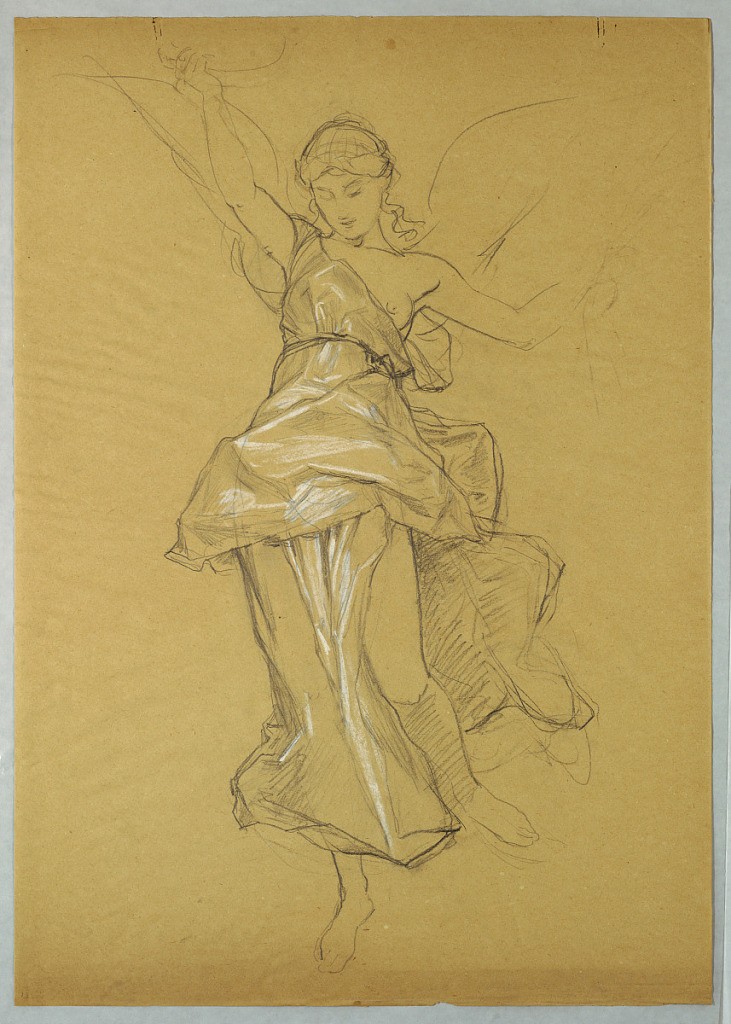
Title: Study of a Female Figure (Victory)
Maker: Raimundo de Madrazo, Spanish, 1841–1920
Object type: Drawing
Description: Study of Victory crowning Christopher Columbus. Made for the painting The Return of Christopher Columbus to the Spanish Court, currently owned by the Italian Charities of America.